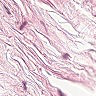
Metastatic tissue present: no